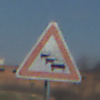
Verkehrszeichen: Stau
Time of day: MorningAfternoon
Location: Outdoor (Nature)
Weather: PartlyCloudy
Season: NotSpecified
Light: Natural